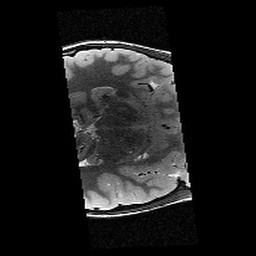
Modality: T2w
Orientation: axial
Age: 12
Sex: female
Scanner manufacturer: siemens
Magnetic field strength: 3 T
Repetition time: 9.23 s
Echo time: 0.067 s